Interaction volume radius: 10 \u00c5
Interaction volume height: 30 \u00c5
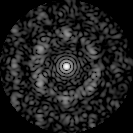
Disorder parameter: 0.7348